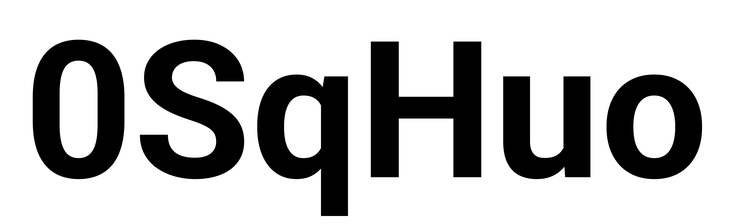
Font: Roboto_Bold